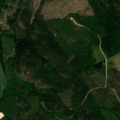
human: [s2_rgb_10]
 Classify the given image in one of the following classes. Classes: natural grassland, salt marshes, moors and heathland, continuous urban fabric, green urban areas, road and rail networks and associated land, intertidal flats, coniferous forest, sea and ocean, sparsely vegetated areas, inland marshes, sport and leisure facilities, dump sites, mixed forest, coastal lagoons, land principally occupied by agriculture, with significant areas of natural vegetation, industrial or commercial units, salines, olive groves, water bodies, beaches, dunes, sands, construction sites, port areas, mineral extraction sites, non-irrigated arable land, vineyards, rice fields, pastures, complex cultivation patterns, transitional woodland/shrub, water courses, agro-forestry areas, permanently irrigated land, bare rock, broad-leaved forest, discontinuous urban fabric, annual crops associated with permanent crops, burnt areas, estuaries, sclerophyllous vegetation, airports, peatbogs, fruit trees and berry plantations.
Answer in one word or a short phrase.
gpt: coniferous forest, mixed forest, transitional woodland/shrub